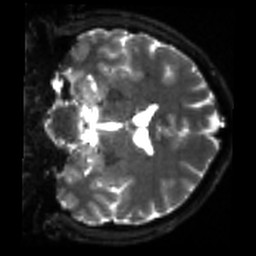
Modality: sbref
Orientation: coronal
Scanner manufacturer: siemens
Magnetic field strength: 3 T
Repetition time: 4 s
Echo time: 0.0594 s